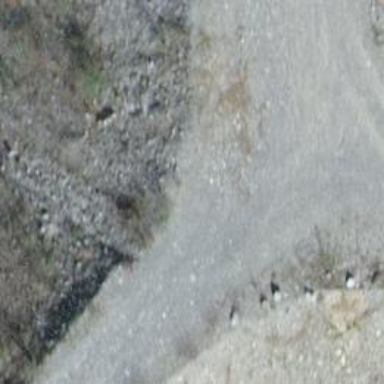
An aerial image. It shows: Gravel track with grade5 embankment.